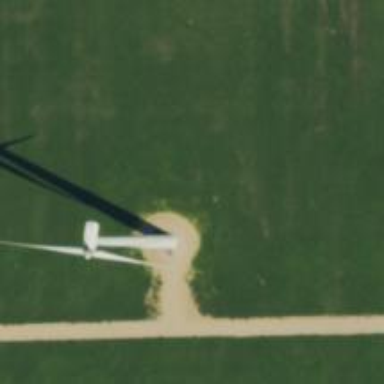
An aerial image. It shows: Wind generator powered by horizontal-axis wind turbine.